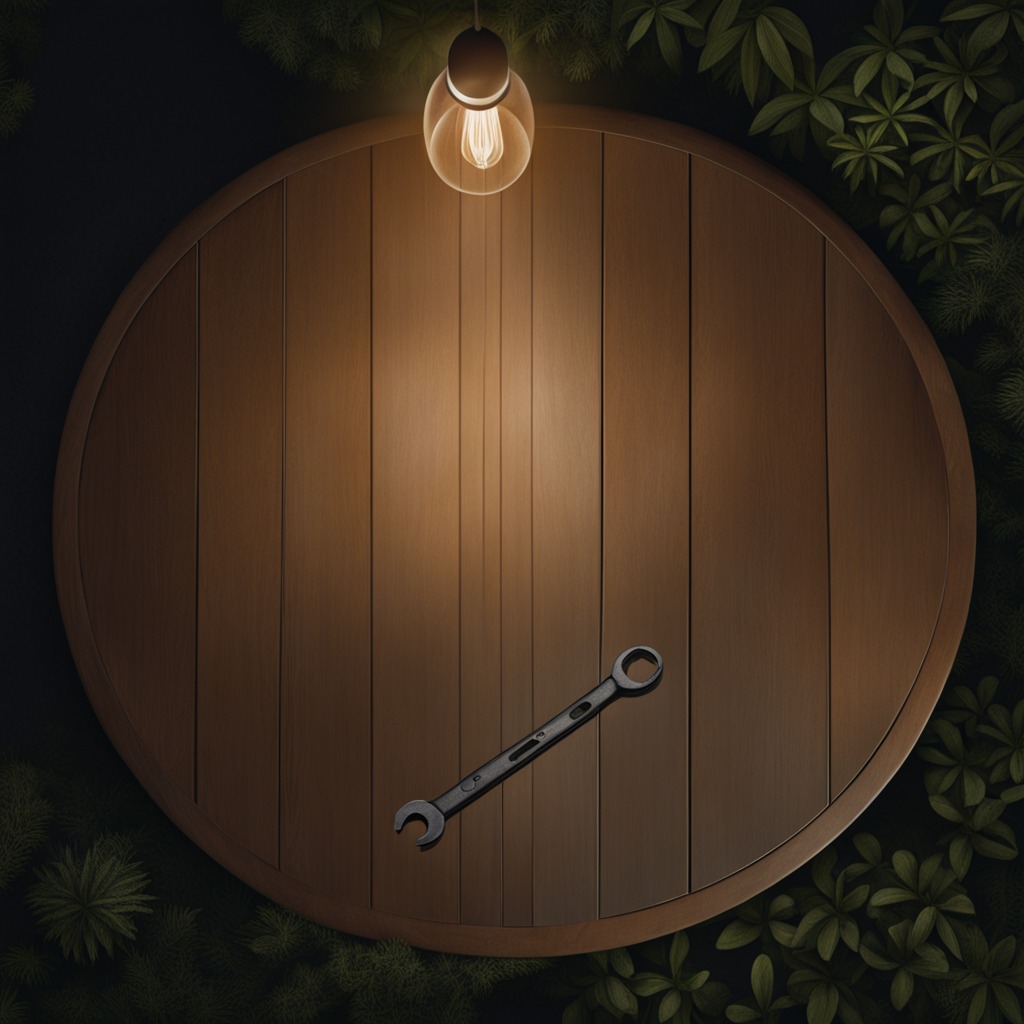
A wrench is lying on the wooden table inside a jungle field workshop tent at night.